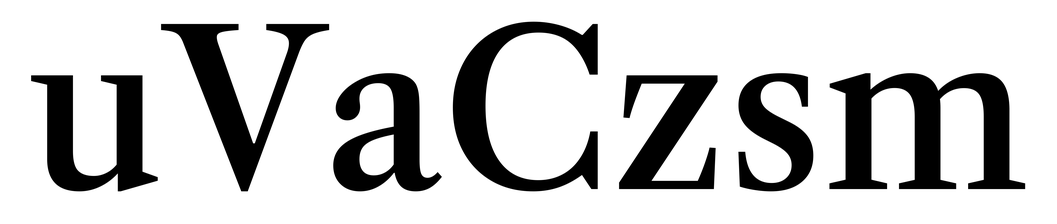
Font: LibreCaslonText_Medium